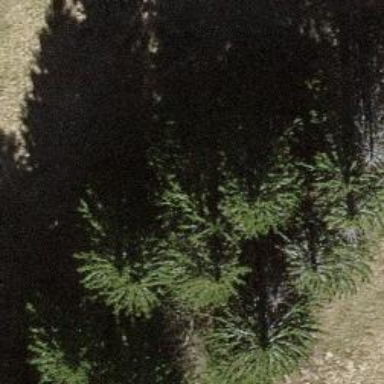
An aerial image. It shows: Forest area.